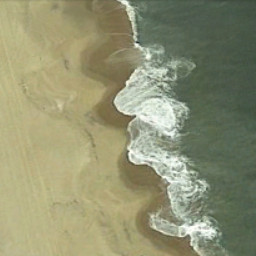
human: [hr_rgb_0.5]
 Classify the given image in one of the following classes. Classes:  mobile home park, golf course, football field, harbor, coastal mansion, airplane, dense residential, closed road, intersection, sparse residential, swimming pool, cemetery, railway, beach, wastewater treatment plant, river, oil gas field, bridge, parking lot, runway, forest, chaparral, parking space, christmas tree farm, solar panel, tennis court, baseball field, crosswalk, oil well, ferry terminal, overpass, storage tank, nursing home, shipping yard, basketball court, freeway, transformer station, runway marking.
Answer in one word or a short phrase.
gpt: beach